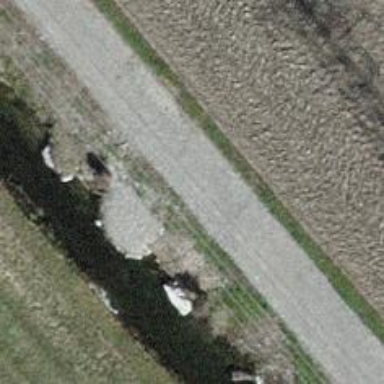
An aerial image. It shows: Track road with grade4 tracktype.